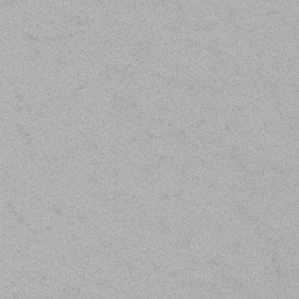
Label: frost